Aerial crown-view tile of a tropical tree (Barro Colorado Island, Panama), acquired 20250512:
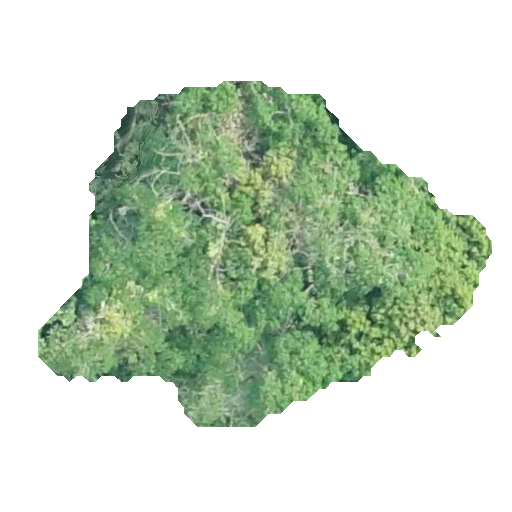
Species: Hura crepitans
GBIF accepted scientific name: Hura crepitans
Crown area: 147.266 m²